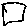
Label: square